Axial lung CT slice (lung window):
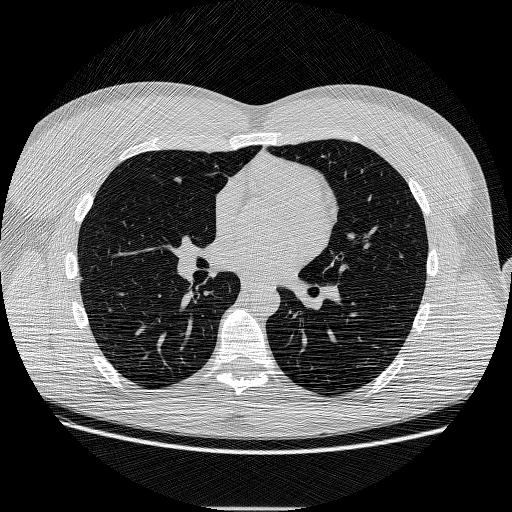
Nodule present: no